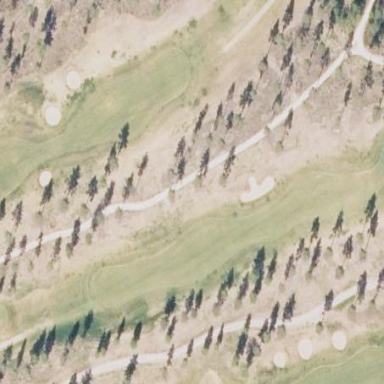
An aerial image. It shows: Golf fairway surrounded by grass.